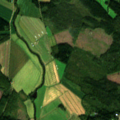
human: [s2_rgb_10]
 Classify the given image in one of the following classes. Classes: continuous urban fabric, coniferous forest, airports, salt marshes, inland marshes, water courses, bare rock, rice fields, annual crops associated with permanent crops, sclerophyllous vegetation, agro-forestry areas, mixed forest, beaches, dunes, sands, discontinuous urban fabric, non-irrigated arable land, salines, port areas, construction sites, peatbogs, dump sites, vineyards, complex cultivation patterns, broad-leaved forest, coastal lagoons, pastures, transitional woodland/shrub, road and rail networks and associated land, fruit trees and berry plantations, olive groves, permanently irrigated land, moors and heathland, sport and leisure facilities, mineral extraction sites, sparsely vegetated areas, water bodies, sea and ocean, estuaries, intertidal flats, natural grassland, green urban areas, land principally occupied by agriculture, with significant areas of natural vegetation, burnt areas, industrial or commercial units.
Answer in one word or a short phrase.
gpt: non-irrigated arable land, land principally occupied by agriculture, with significant areas of natural vegetation, coniferous forest, mixed forest